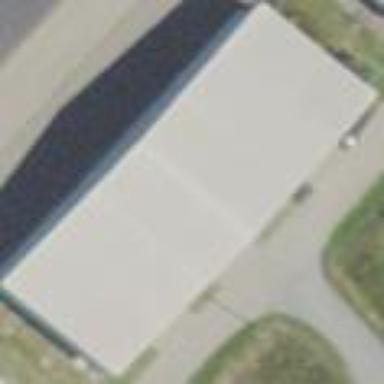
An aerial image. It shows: Hangar building.